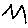
Label: zigzag